Field crop: maize
Growth stage: 1
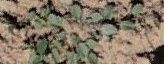
Species: convolvulus